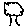
Label: tree